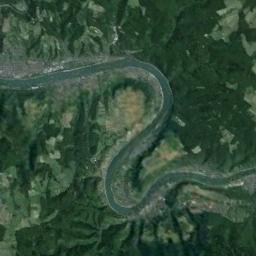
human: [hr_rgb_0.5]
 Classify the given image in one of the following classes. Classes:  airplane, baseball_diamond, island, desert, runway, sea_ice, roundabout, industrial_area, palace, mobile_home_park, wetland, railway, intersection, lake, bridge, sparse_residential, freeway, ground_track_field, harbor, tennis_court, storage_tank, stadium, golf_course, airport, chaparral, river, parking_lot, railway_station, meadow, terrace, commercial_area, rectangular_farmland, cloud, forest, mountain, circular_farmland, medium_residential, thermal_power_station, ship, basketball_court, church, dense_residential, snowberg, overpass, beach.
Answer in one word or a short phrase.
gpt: river